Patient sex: M
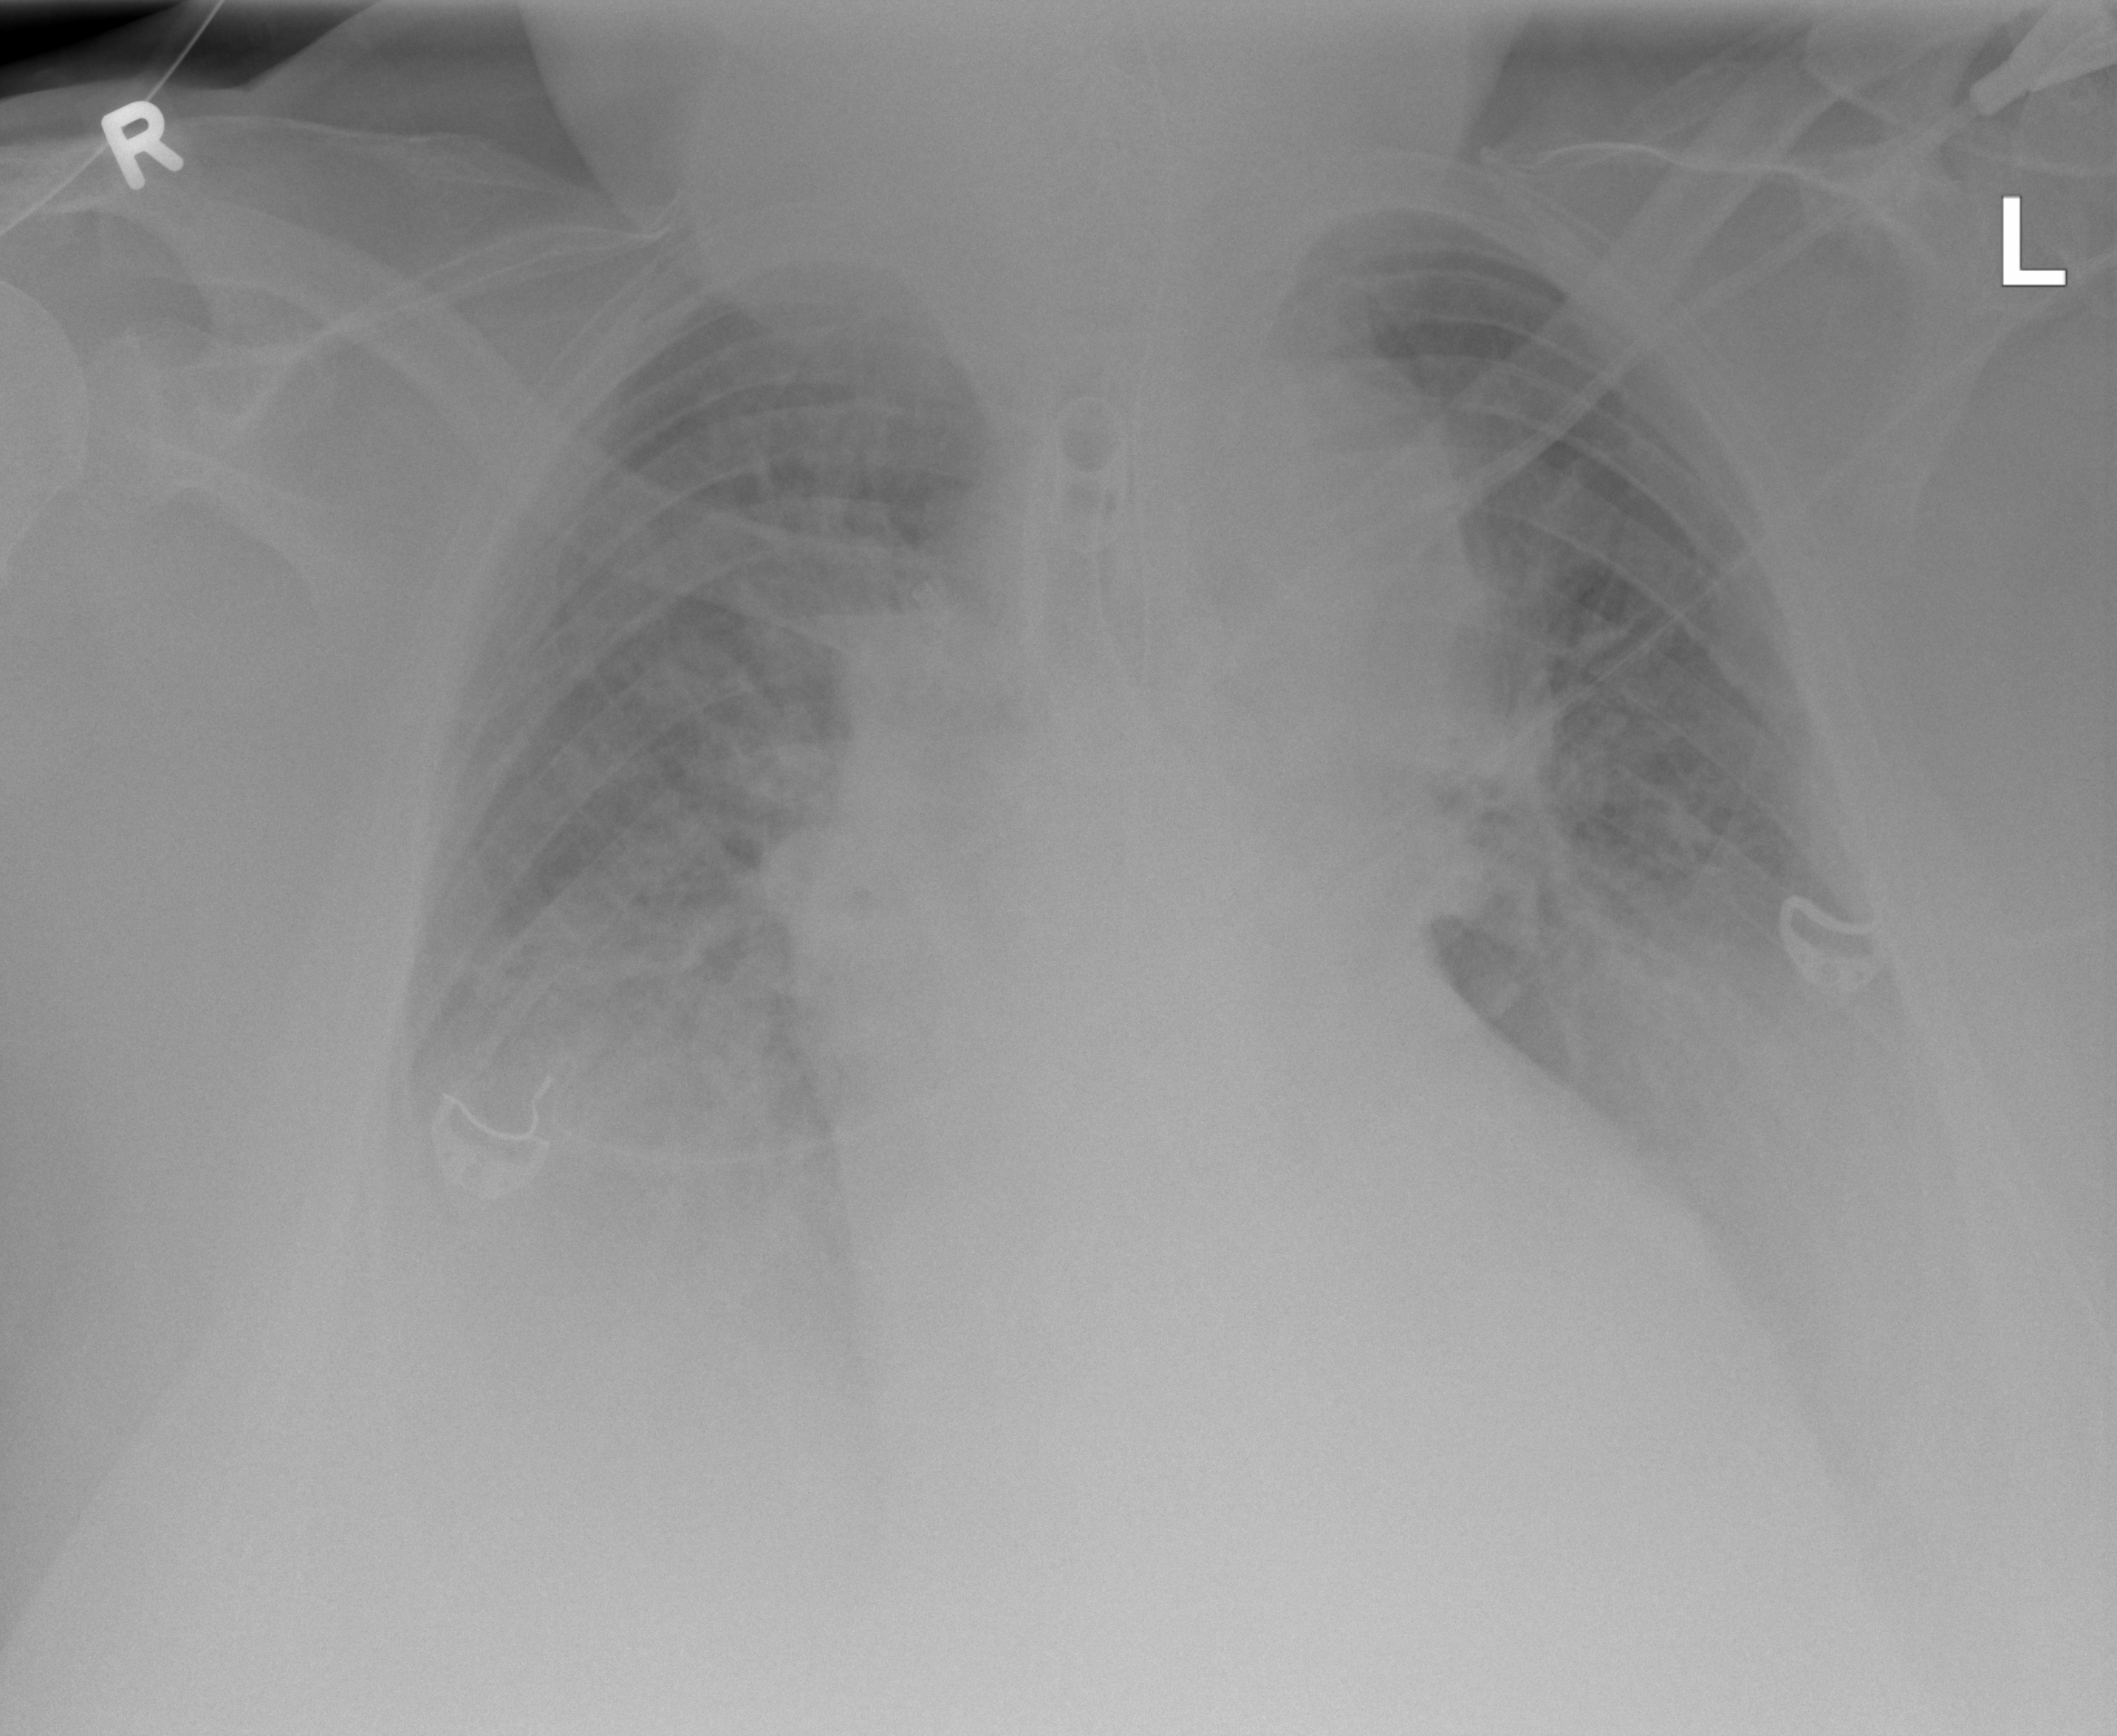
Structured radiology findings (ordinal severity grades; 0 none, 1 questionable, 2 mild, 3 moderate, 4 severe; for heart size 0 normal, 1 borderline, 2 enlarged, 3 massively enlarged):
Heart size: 3
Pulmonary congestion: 3
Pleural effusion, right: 3
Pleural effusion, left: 3
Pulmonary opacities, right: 3
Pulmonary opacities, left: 3
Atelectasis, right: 2
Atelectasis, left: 2